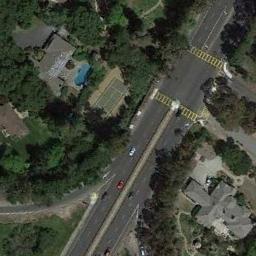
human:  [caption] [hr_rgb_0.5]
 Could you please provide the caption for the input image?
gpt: There are some cars at the intersection on the right .

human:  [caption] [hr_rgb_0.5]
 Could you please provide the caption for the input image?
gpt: There are many trees near the intersection .

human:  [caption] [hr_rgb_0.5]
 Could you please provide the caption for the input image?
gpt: An intersection with some crosswalks is between some green areas and houses .

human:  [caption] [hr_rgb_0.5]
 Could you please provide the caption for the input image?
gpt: There are many houses with swimming pools and many trees around the intersection of the three converging roads, And there are several vehicles on the road .

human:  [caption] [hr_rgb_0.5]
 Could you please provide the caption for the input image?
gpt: There are many green trees around the intersection .